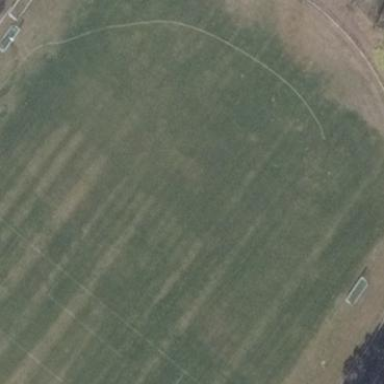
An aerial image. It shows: Soccer pitch with grass surface for leisure and sports.